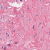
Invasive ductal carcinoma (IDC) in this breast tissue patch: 1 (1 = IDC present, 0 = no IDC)